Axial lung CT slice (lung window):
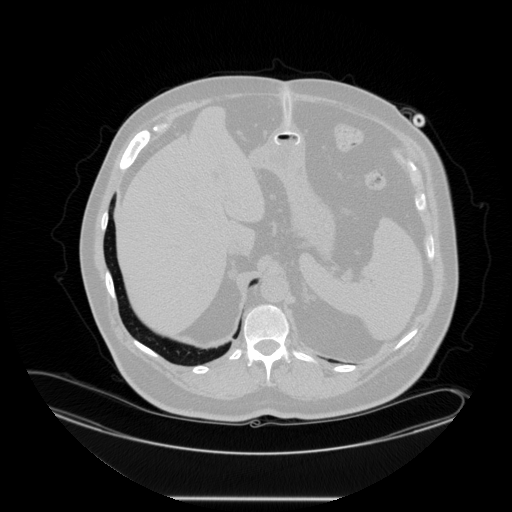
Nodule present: no